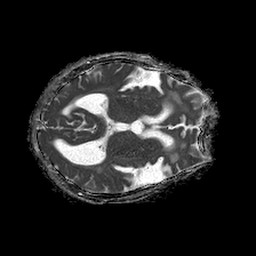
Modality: ADC
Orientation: axial
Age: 76
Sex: female
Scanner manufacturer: philips
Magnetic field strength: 1.5 T
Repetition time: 4.6 s
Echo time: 0.08631 s